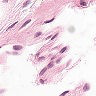
Metastatic tissue present: no